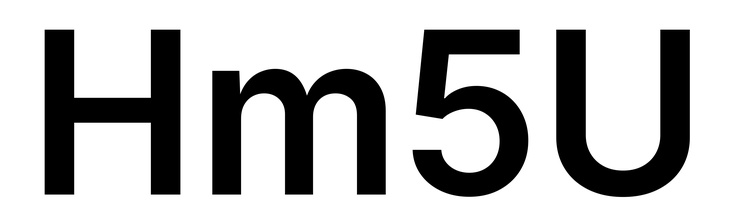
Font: Inter_SemiBold